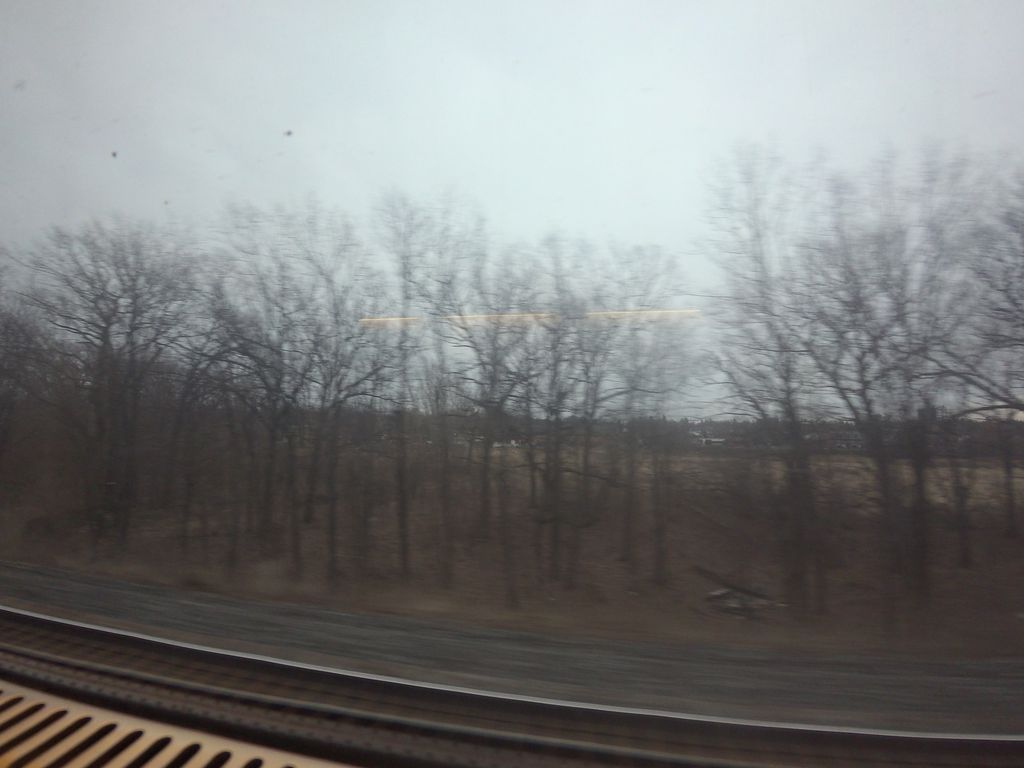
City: toronto